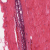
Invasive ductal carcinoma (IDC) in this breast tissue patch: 0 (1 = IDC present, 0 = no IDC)